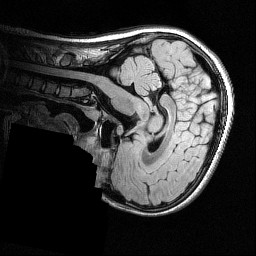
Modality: FLAIR
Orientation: sagittal
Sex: female
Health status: ill
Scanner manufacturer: siemens
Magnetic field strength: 3 T
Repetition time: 7 s
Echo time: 0.372 s